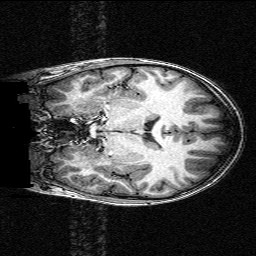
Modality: T1w
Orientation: coronal
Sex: male